Question: Count the number of objects in the diagram.
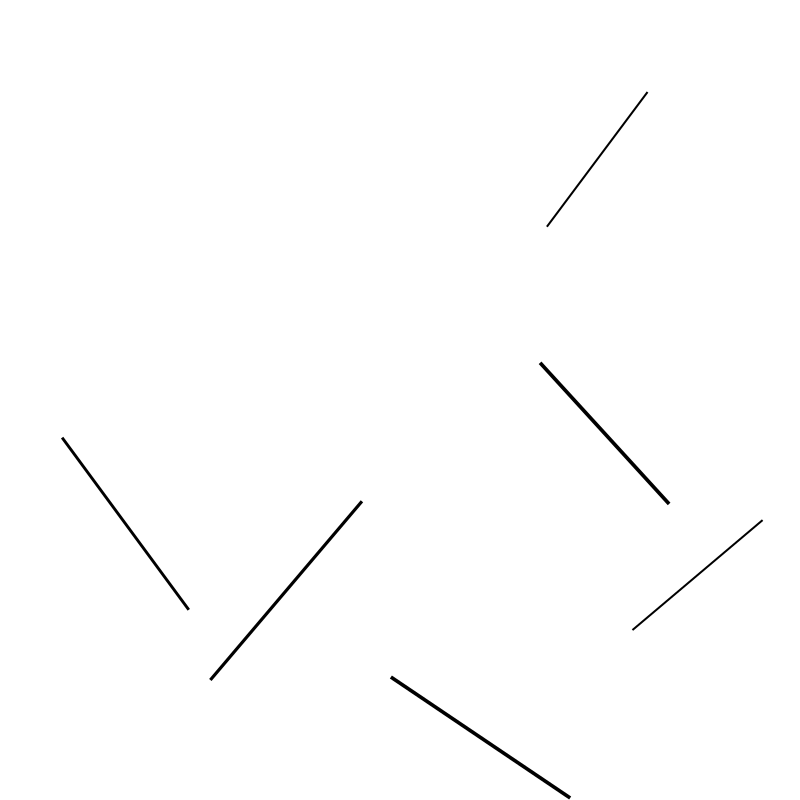
Answer: 6